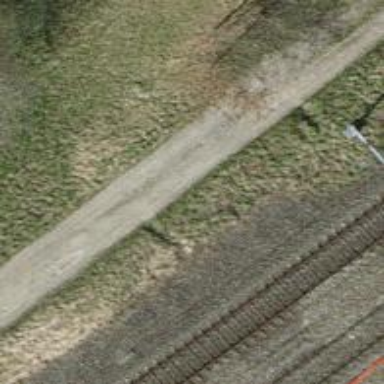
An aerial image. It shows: Track with compacted grade3 surface.